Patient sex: M
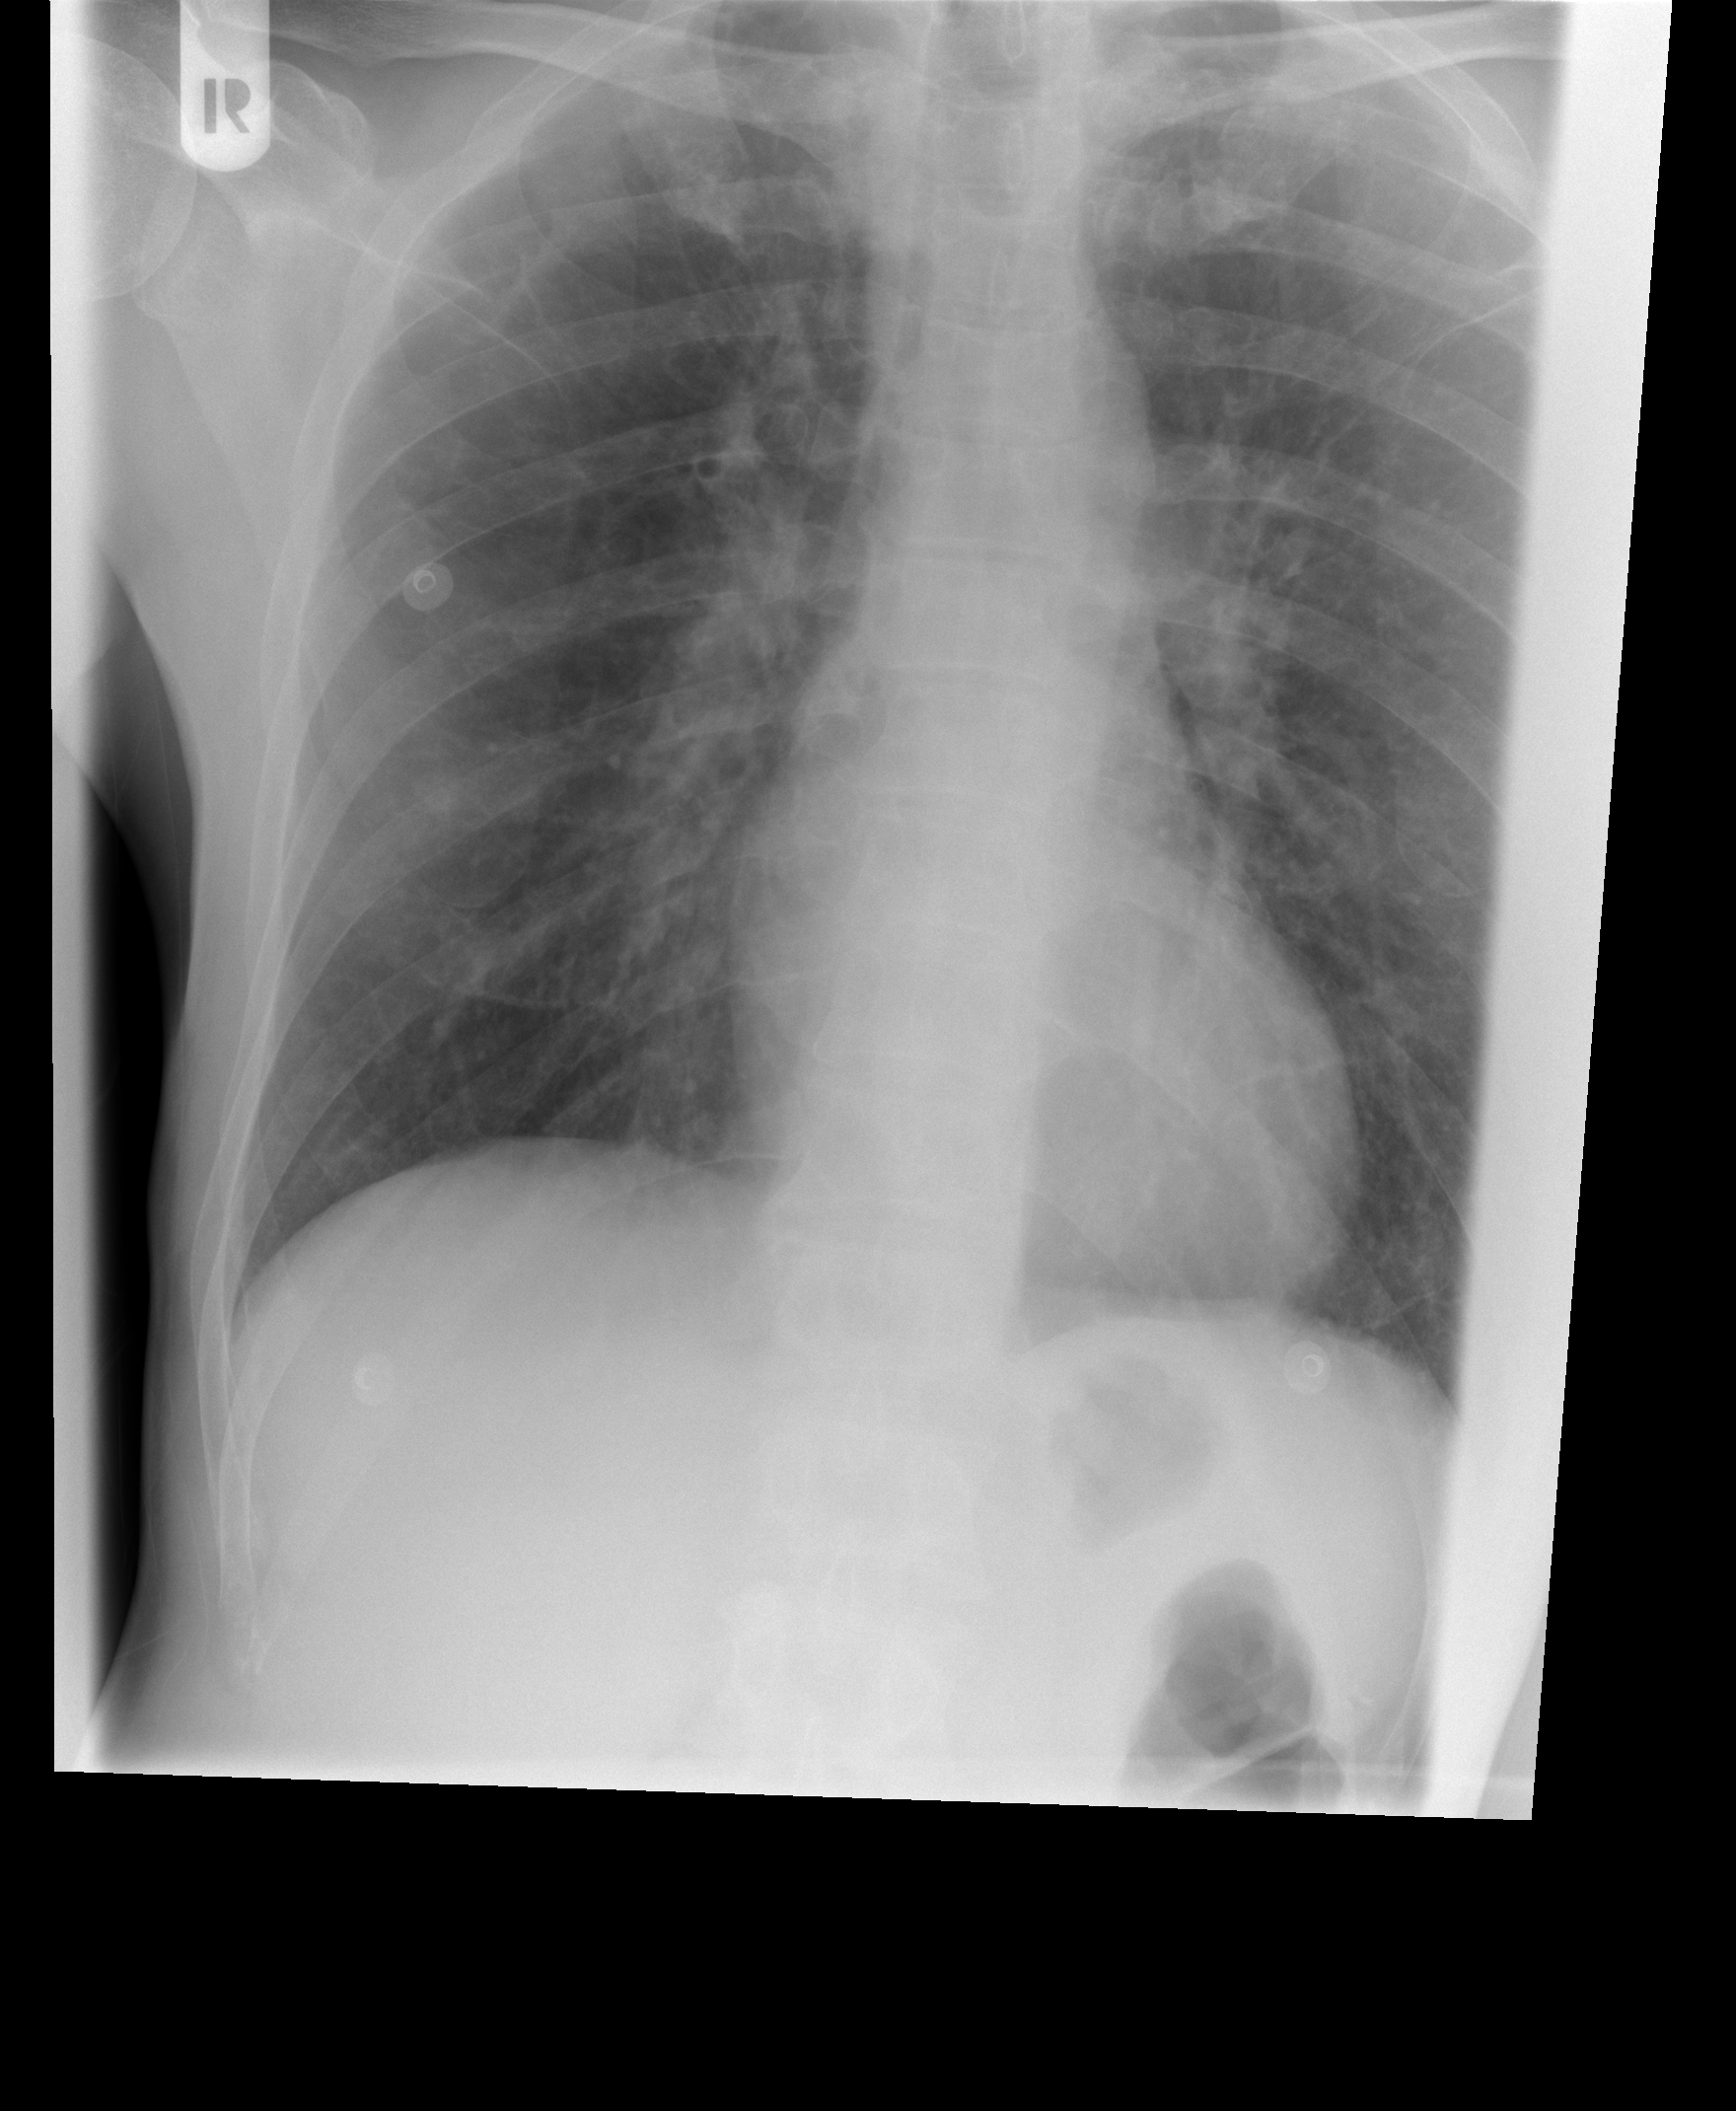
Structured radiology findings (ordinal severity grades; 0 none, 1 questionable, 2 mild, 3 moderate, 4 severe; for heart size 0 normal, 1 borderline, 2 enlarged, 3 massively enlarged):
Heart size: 0
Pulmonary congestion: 2
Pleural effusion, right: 0
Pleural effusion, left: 0
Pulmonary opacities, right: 2
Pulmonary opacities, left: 1
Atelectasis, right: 0
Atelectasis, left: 0